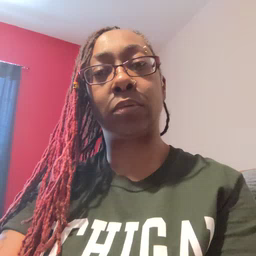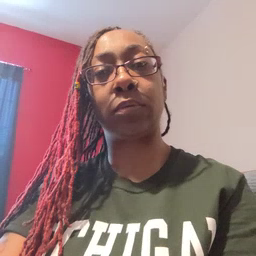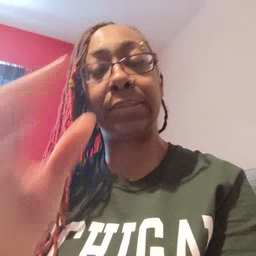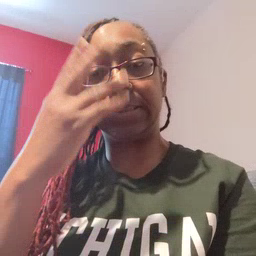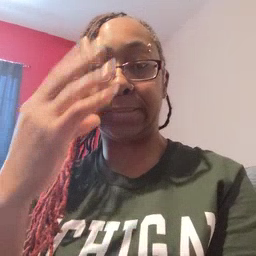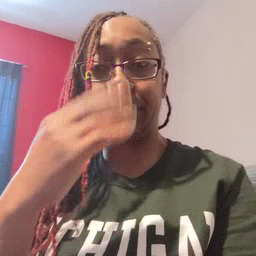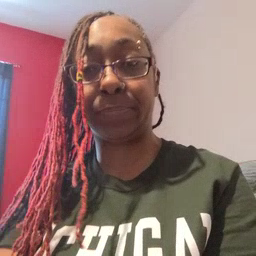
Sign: sleepy